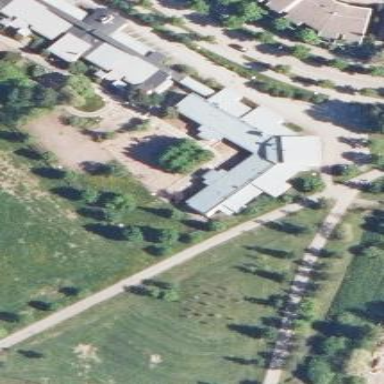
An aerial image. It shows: Kindergarten building.